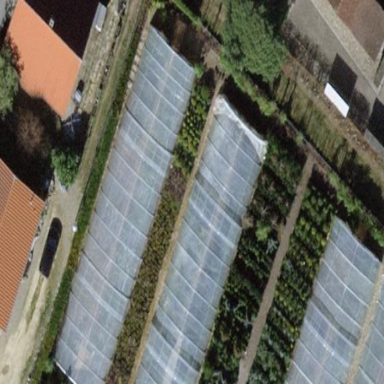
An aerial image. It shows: Greenhouse.